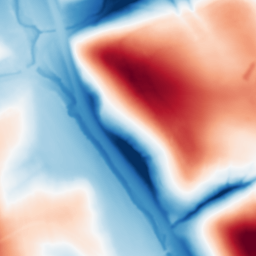
Category: multiscale
Decomposition family: dog
Decomposition parameters: sigma_low: 1
sigma_high: 50
Upsampling method: quadratic
Upsampling parameters: scale: 4
Upsampling scale: 4